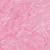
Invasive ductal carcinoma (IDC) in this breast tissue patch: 0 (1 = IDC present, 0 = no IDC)